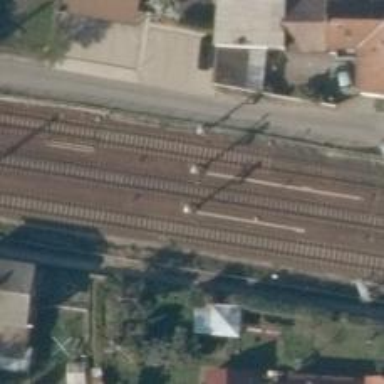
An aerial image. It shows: Railway signal.